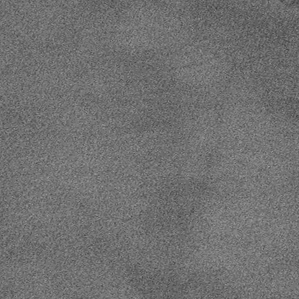
Label: frost